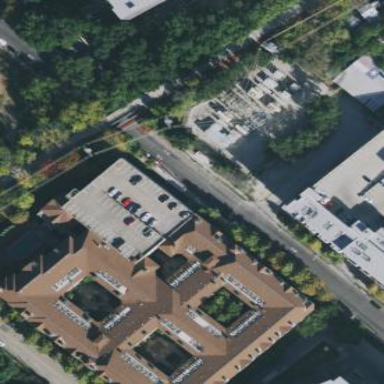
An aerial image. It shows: Multi-storey parking building.